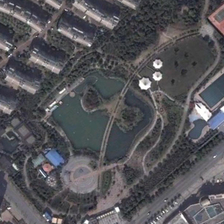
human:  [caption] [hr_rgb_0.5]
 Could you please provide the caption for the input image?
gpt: many buildings are near a park with many green trees and a pond .

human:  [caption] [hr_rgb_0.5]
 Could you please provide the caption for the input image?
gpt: many buildings are near a park with many green trees and a pond .

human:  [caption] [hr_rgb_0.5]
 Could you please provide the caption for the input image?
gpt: many buildings are near a park with many green trees and a pond .

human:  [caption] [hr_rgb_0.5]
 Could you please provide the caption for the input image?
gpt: many buildings are near a park with many green trees and a pond .

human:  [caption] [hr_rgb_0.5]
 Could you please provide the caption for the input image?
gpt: many buildings are near a park with many green trees and a pond .